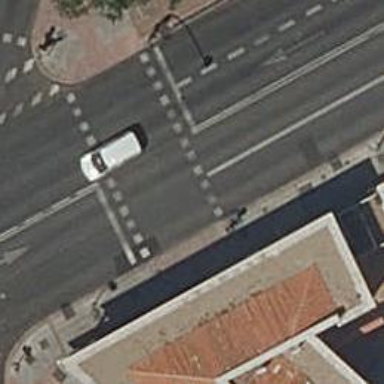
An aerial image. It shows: Asphalt footway with marked crossing.